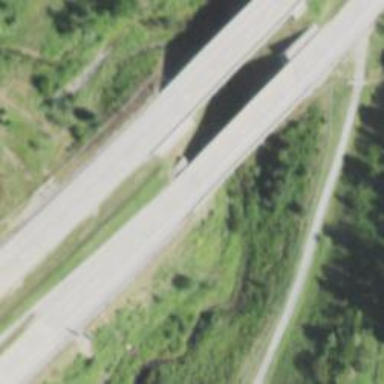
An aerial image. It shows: Man-made bridge.